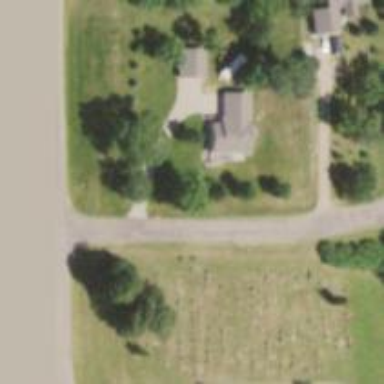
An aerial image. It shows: Cemetery.